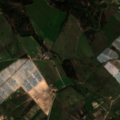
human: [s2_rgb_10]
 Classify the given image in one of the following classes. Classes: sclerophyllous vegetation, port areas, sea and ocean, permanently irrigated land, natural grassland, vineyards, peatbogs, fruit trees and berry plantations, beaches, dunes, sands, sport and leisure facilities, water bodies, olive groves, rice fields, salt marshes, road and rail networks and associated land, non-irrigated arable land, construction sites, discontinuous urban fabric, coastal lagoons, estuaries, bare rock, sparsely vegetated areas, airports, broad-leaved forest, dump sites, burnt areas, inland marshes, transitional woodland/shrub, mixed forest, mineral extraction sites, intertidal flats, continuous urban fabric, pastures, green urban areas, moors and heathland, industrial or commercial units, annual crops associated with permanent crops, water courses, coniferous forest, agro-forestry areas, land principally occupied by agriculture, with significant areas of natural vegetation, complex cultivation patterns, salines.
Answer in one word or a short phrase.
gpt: non-irrigated arable land, permanently irrigated land, complex cultivation patterns, broad-leaved forest